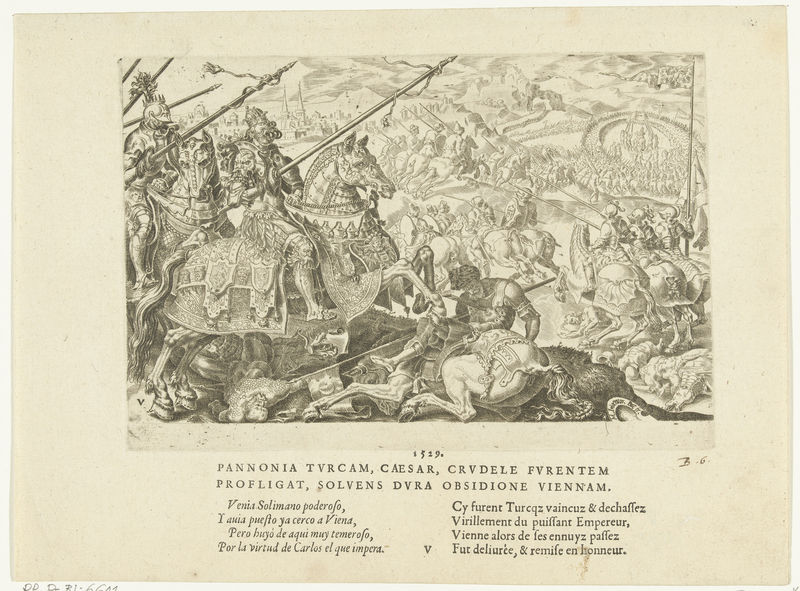
Titel: Ontzet van Wenen, 1529, nr. 5
Künstler: Dirck Volckertsz Coornhert
Standort: Amsterdam
Institution: Rijksmuseum
Schlagwörter: angriff, feder, kampf, landschaft, menschen, stadt, männer, schmuck, schwarz, skizze, weiss, zeichnung, alt, tod, hügel, pferd, pferde, reiter, schrift, berge, sepia, krieg, schlacht, lanze, soldaten, wettkampf, burg, druck, stich, text, waffen, gemetzel, verletzte, helm, ritter, heer, rüstung, sieg, mittelalter, lanzen, speere, kupferstich, schlachtfeld, gefecht, latein, kuperstich, rafik, turnier, 37